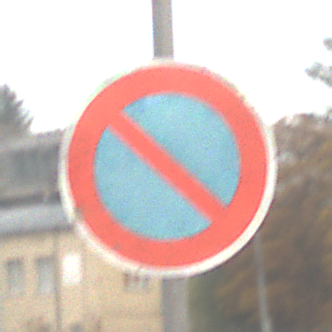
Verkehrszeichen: EingeschraenktesHalteverbot
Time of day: MorningAfternoon
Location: Outdoor (Suburban)
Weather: Overcast
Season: NotSpecified
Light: Natural